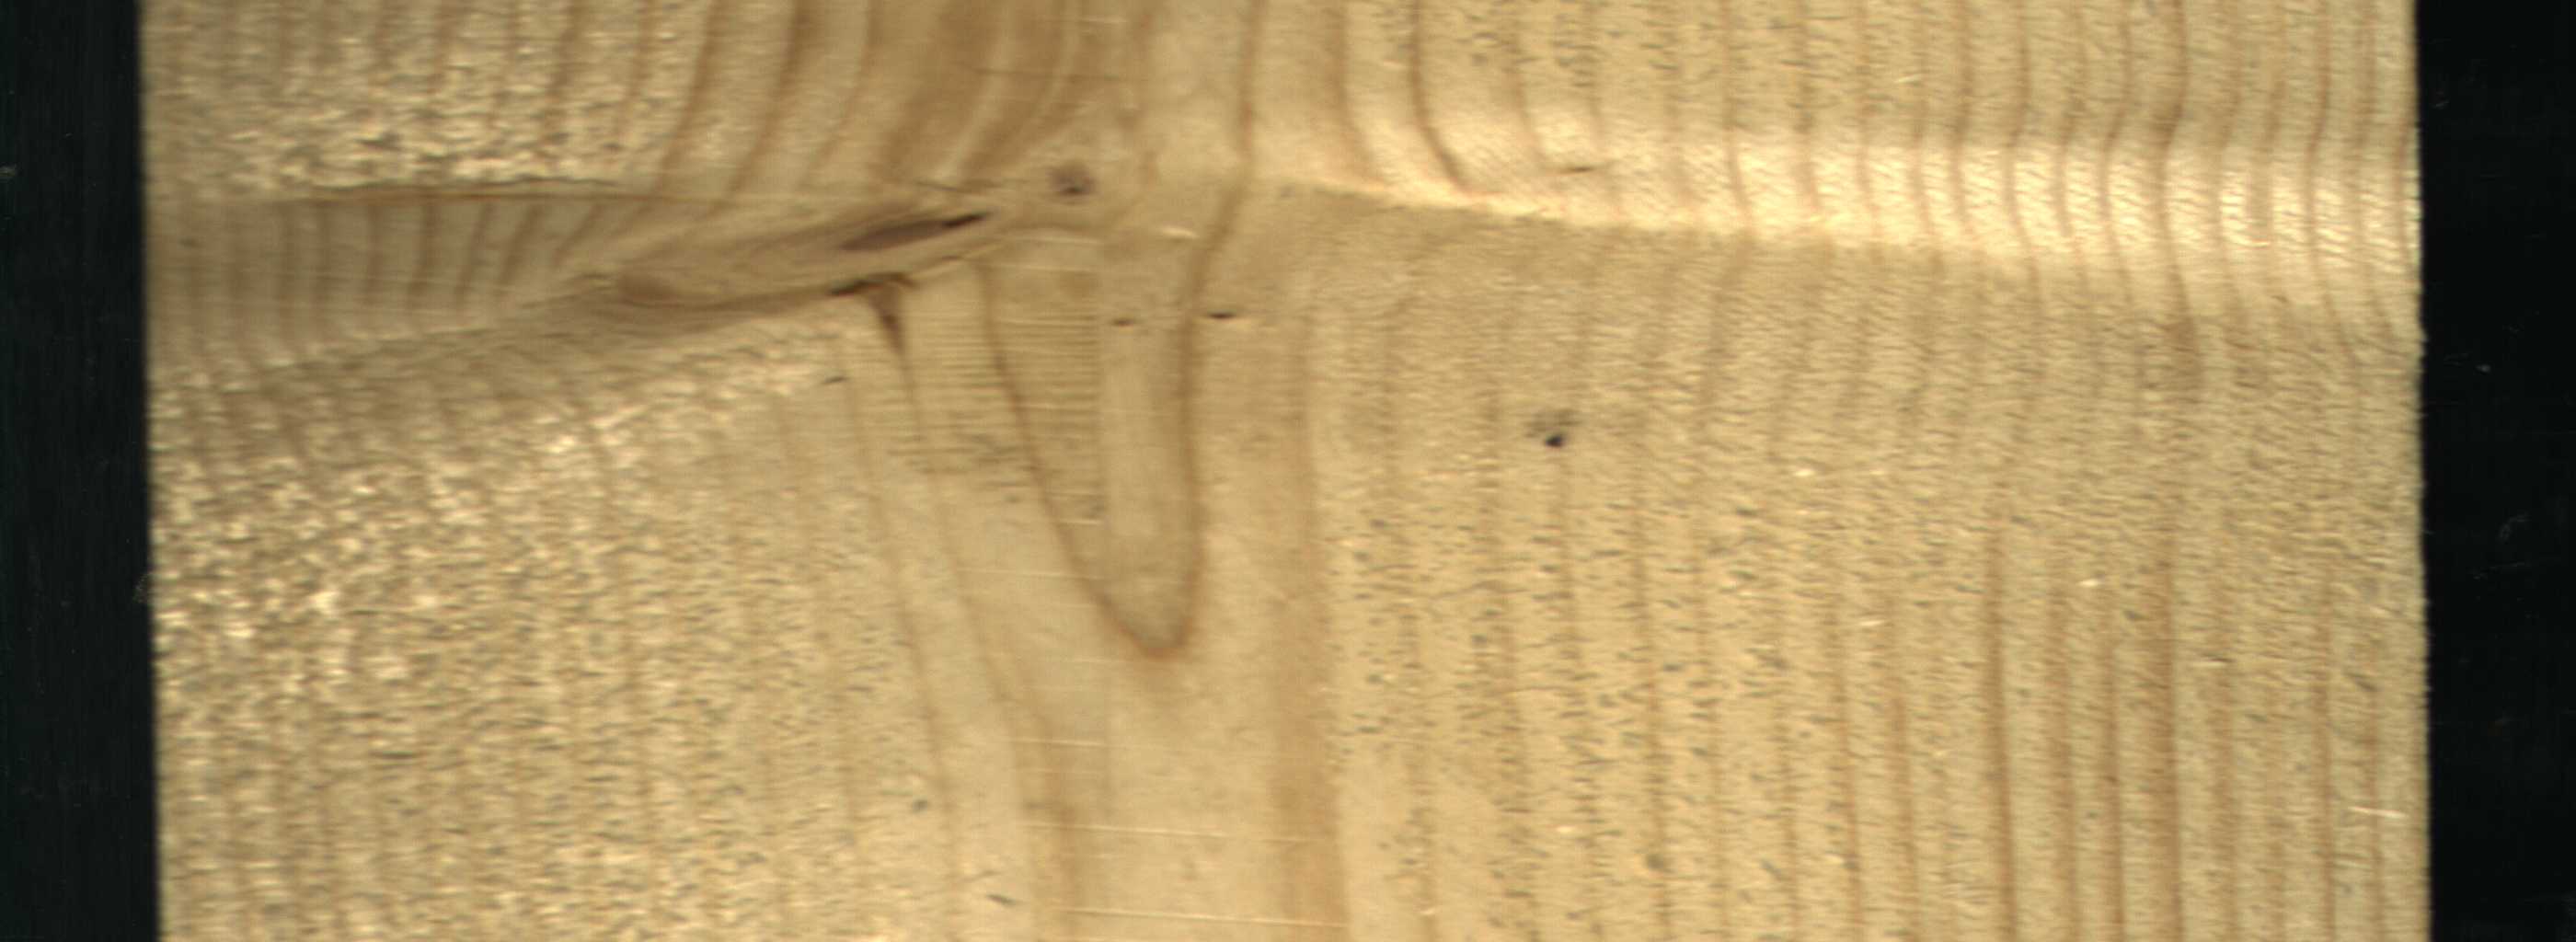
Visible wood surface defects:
Live_Knot
Live_Knot